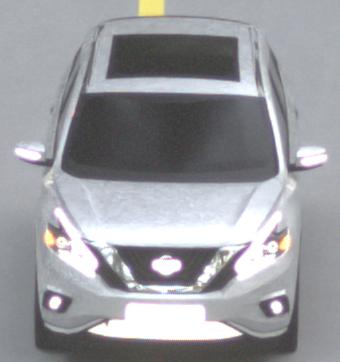
Make: Nissan
Model: Murano
Detailed model: Gen. 3 Z52
Model produced from: 2015
Doors: 5
Color: white
Road condition: dry road
Daytime: sunrise or sunset
Contrast: medium contrast